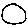
Label: circle